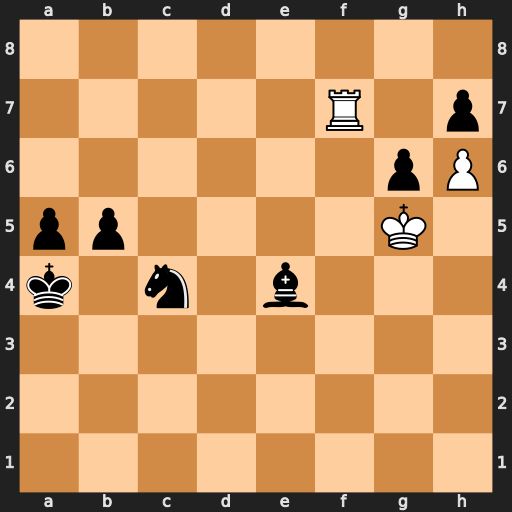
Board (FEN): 8/5R1p/6pP/pp4K1/k1n1b3/8/8/8
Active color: w
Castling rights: -
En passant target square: -
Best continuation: Rxh7 Bd5 Rg7 b4 h7